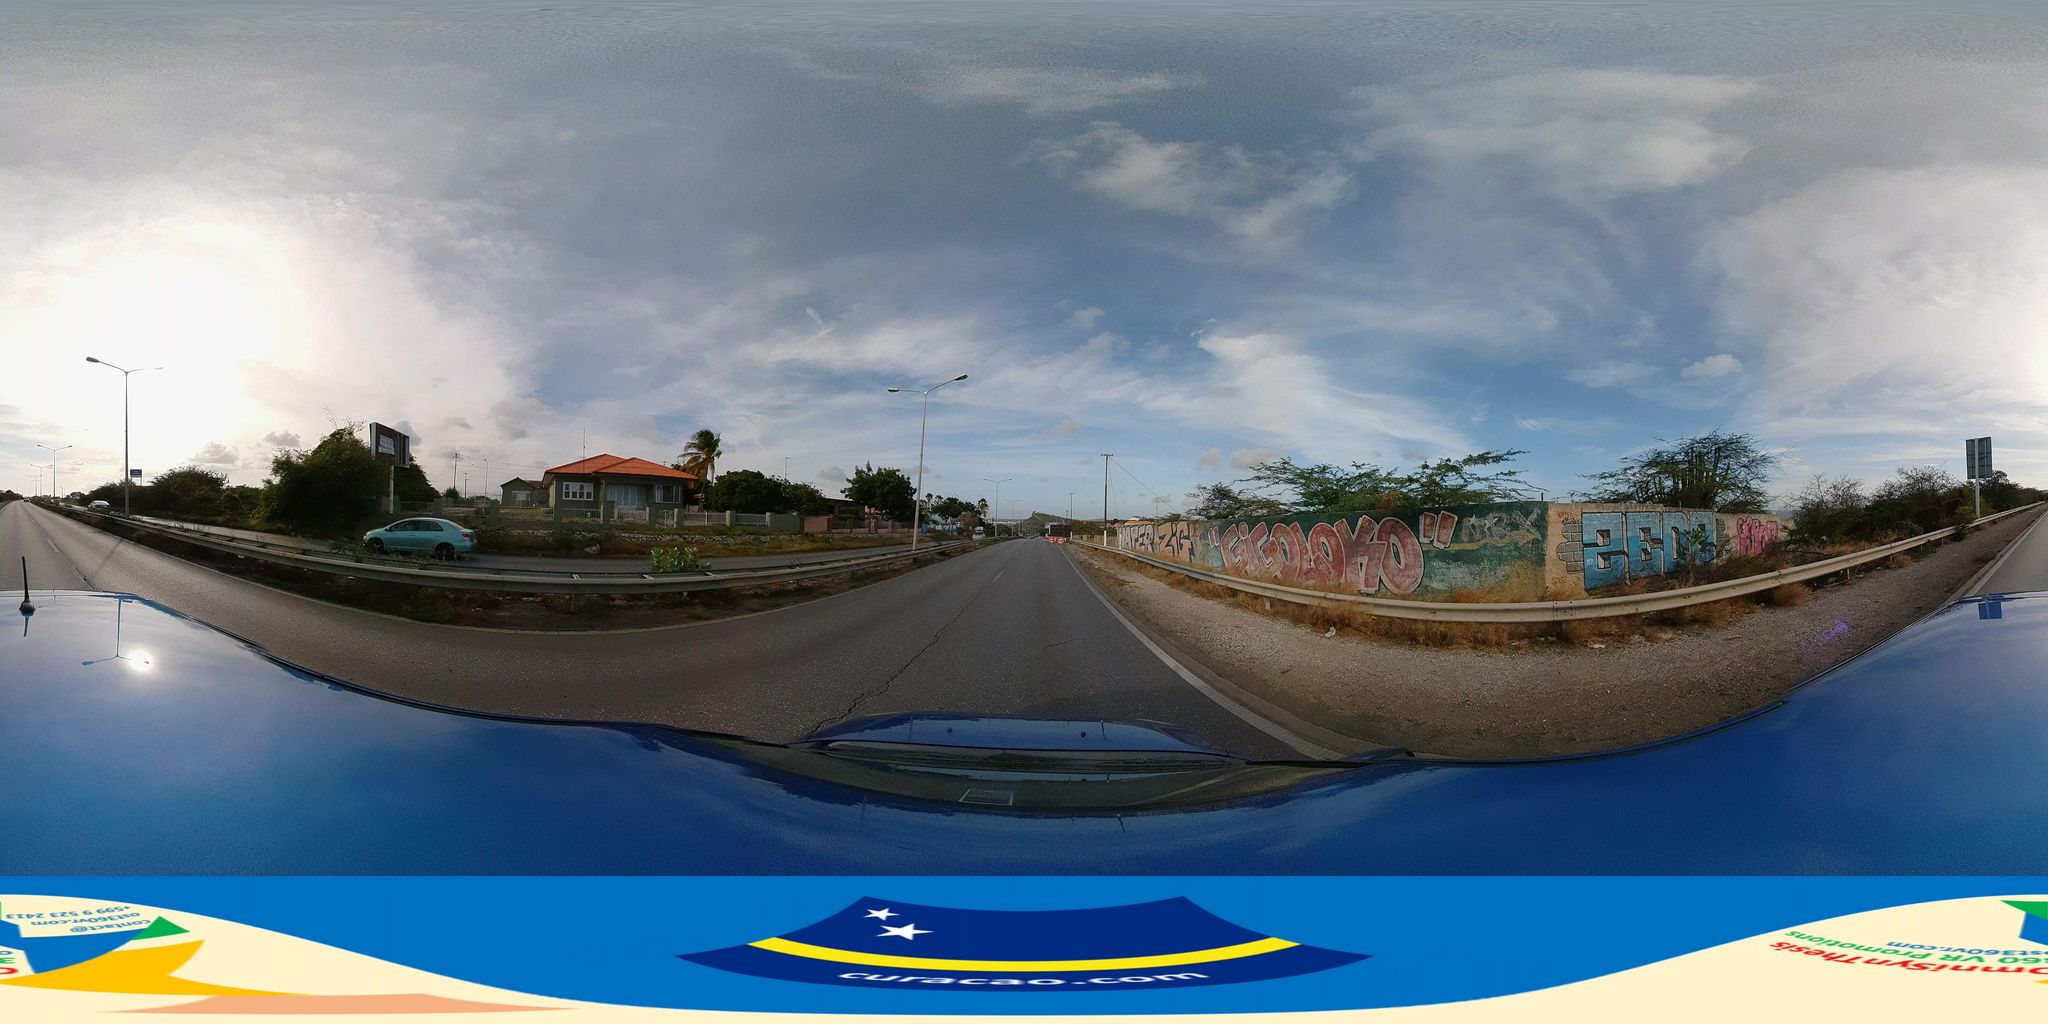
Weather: clear
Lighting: day
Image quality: slightly poor
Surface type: cycling surface
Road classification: trunk_link, residential
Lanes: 1
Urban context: suburban or peri-urban
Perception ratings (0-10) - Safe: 0.46, Lively: 4.78, Beautiful: 2.62, Boring: 0.98, Depressing: 5.43, Wealthy: 7.1